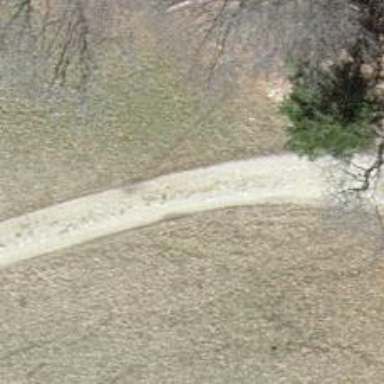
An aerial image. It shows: Gravel track with track type of grade3.